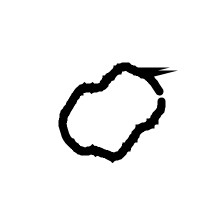
Shape: circle